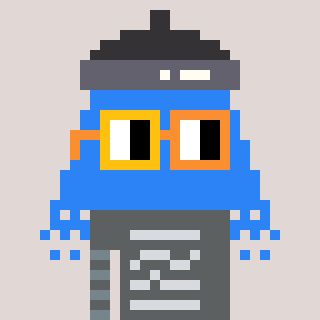
a pixel art character with square yellow and orange glasses, a shower-shaped head and a gold-colored body on a warm background